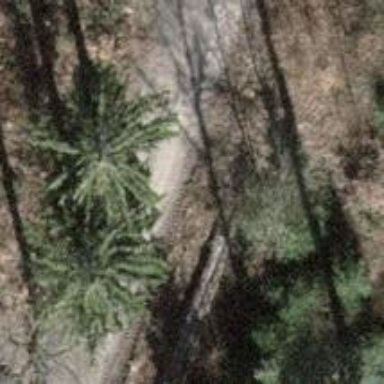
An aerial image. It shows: Gravel track with grade2 tracktype.